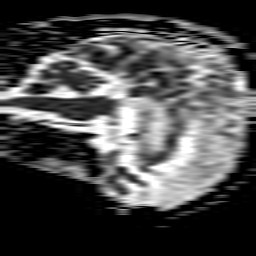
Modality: ADC
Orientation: sagittal
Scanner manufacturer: philips
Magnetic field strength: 1.5 T
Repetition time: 3.887 s
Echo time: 0.09873 s